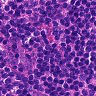
Metastatic tissue present: no